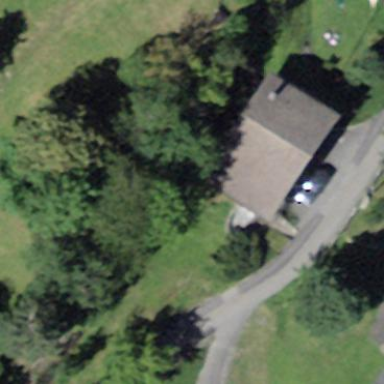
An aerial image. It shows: Simple house.